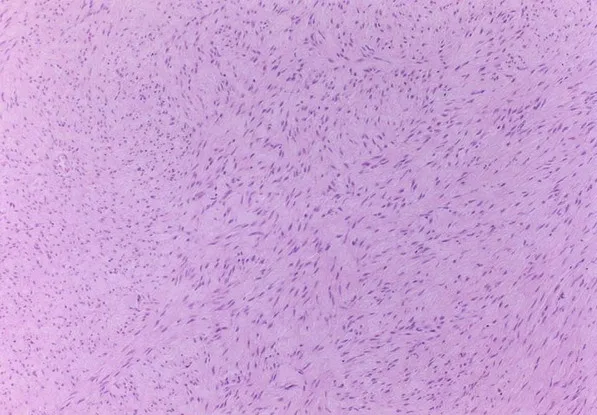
Biopsy of the multiple small nodules revealed the haphazard arrangement of uniform spindle cells in a collagenous stroma. (x100, H &E).
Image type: pathology (h&e)